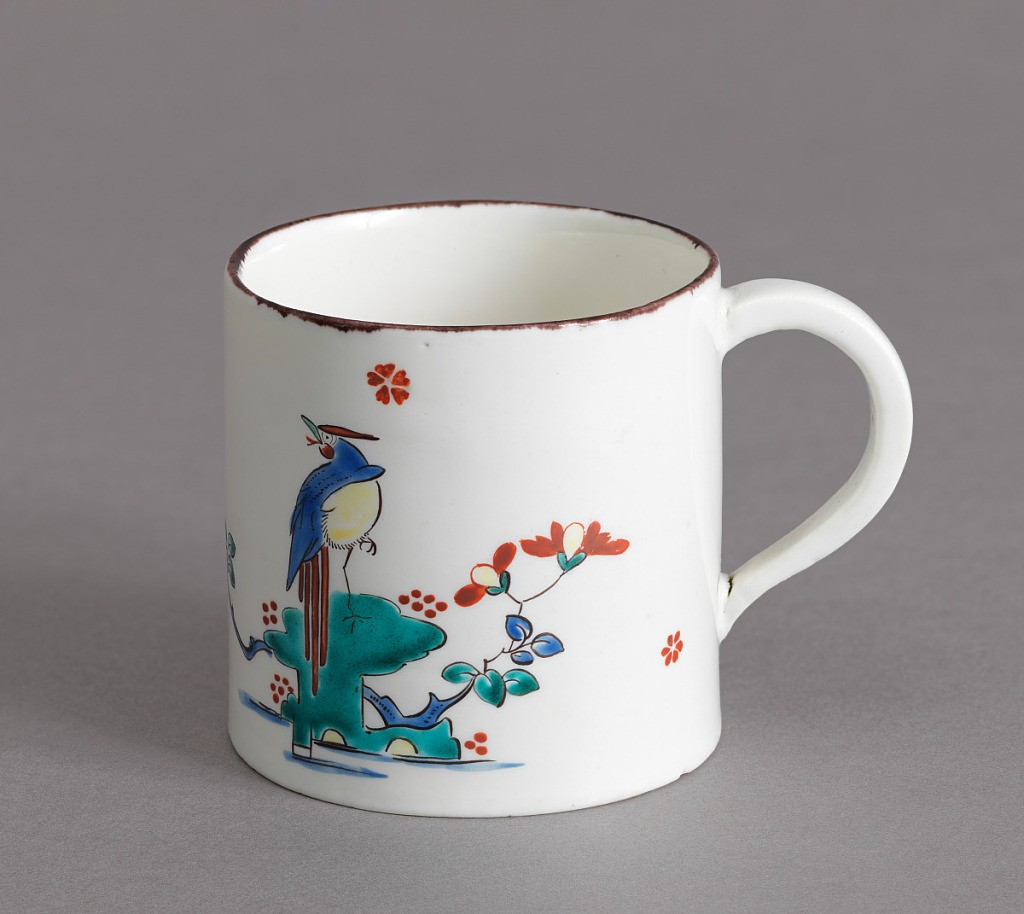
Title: Cup and Saucer (One of a Pair)
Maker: Chantilly Porcelain Manufactory, French, active ca. 1725 - ca. 1789
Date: ca. 1740
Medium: soft paste porcelain, vitreous enamel
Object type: cup and saucer
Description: A white cup and saucer with a very cynlidrcal form. Both painted with a bird and flowers.